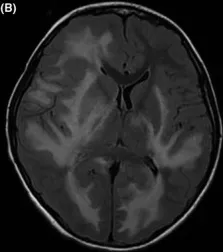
B, MRI (on Day 2 of admission) showing a marked progression of diffuse cerebral edema of bilateral white matter, right more than left, with worsening of a midline shift.
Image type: radiology (mri)